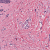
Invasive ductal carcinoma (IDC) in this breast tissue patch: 1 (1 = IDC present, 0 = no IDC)